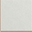
Piece: xx